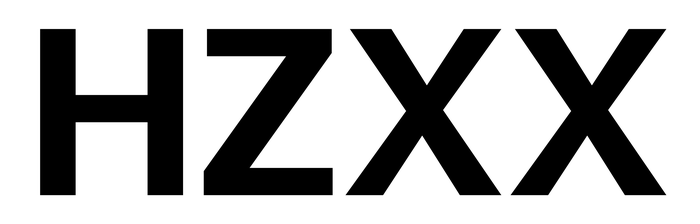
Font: InstrumentSans_Bold